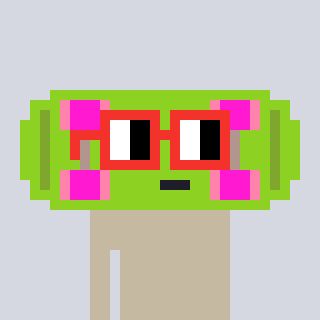
a pixel art character with square red glasses, a skateboard-shaped head and a yellow-colored body on a cool background